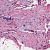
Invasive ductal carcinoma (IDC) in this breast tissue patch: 1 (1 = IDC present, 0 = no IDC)